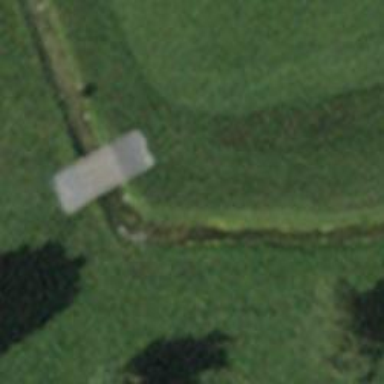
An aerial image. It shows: Designated service road bridge for golf carts.